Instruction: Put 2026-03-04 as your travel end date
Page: home
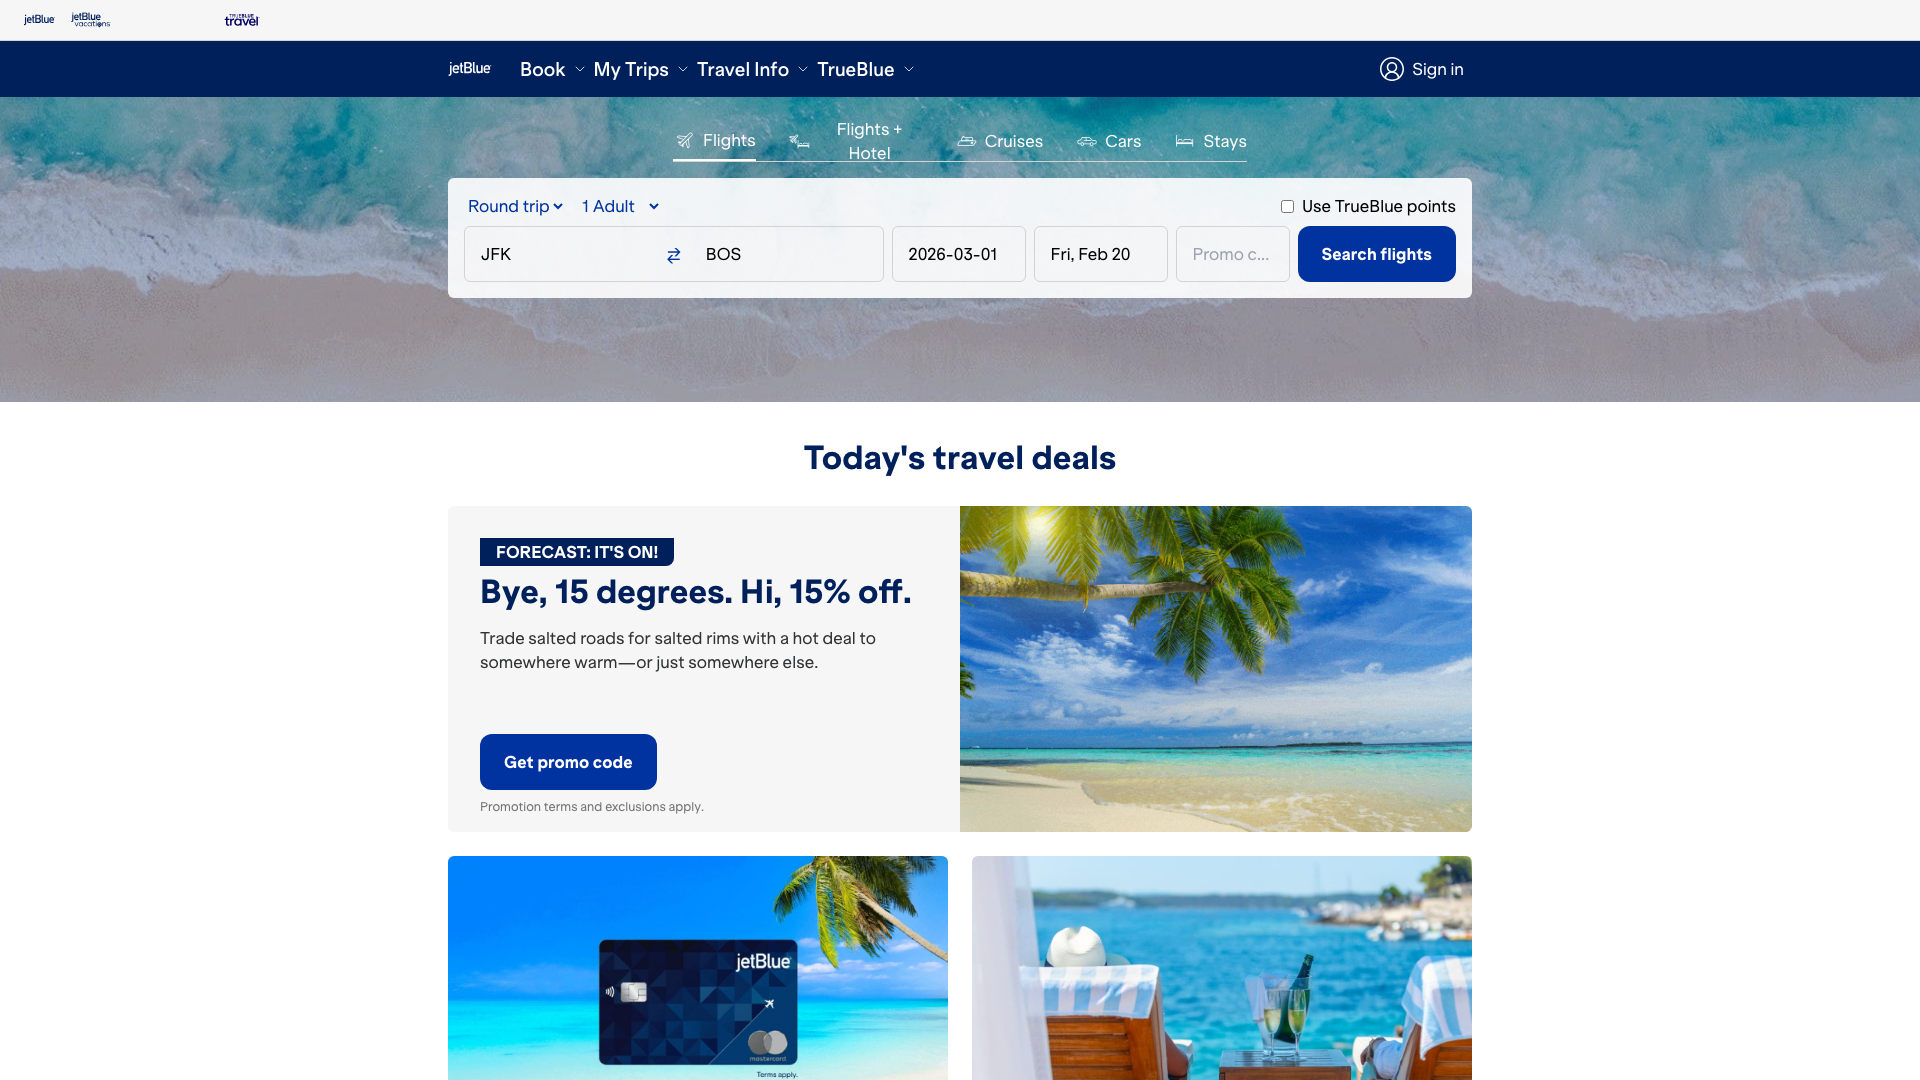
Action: type